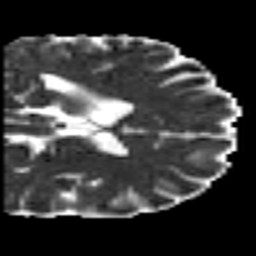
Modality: MD
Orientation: coronal
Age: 48
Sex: male
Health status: ill
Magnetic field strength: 3 T
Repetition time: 7 s
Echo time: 0.0926 s